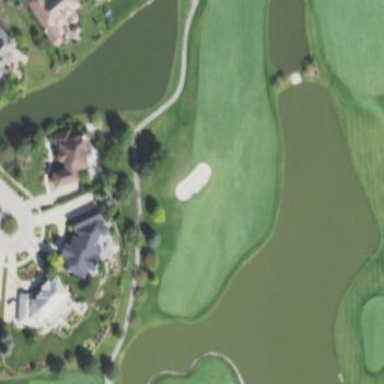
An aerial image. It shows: Well-maintained golf fairway within grassy area designated for the sport of golf.